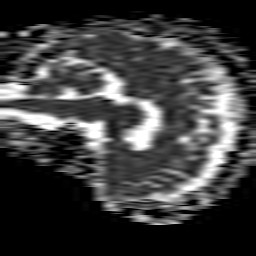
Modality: ADC
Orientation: sagittal
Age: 37
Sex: male
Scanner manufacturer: philips
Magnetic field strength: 1.5 T
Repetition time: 4.972 s
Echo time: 0.07764 s